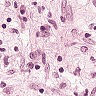
Metastatic tissue present: yes